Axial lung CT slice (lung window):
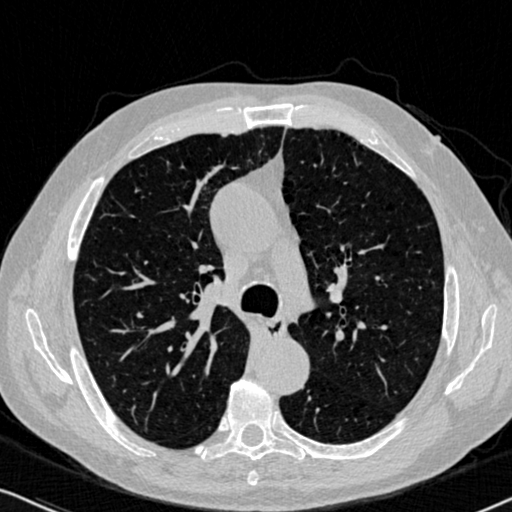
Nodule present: no